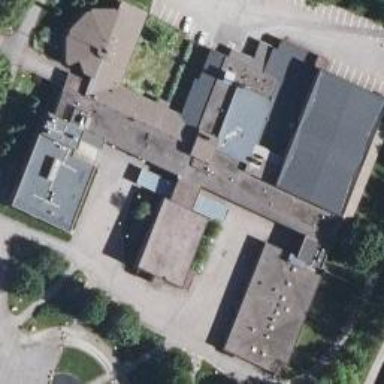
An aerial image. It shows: School building.